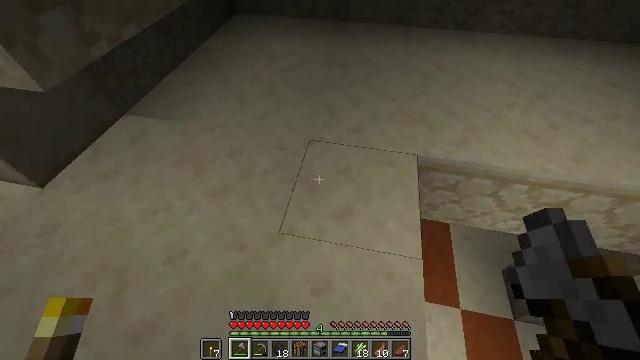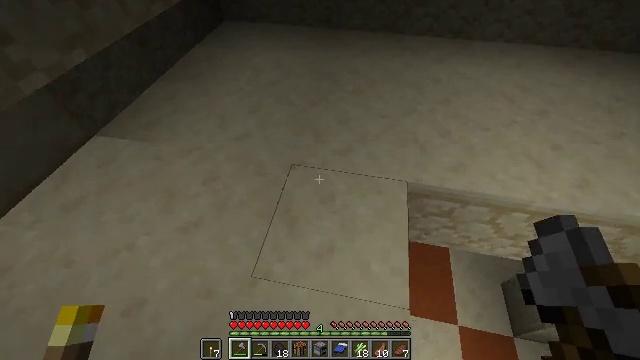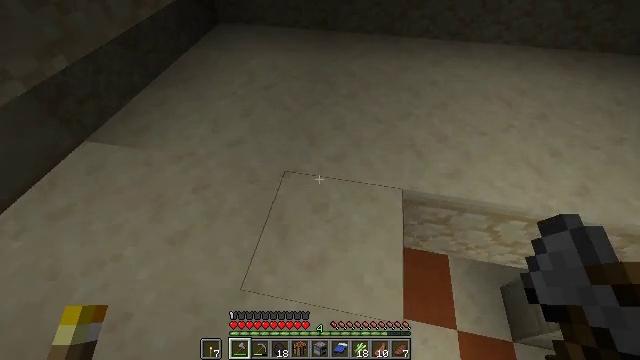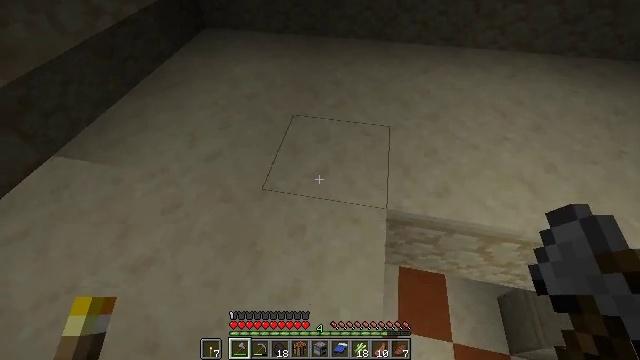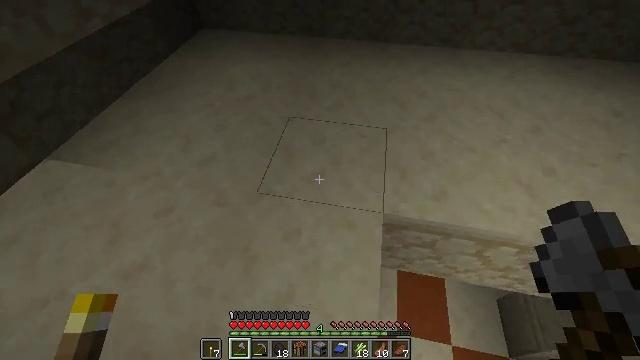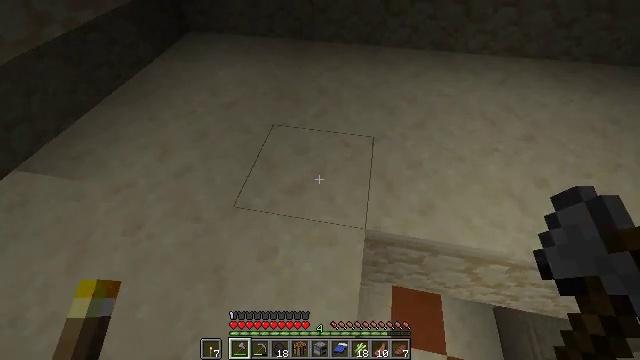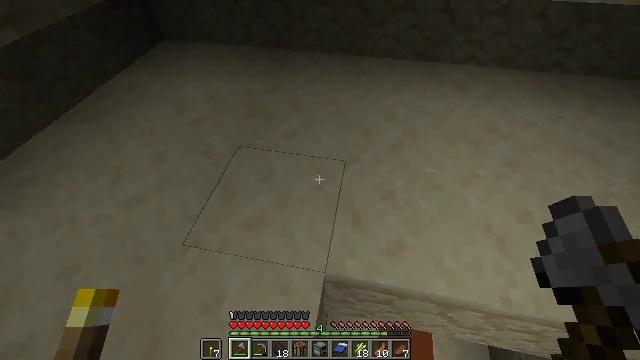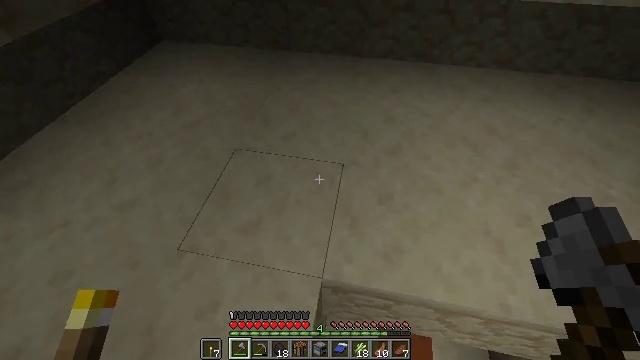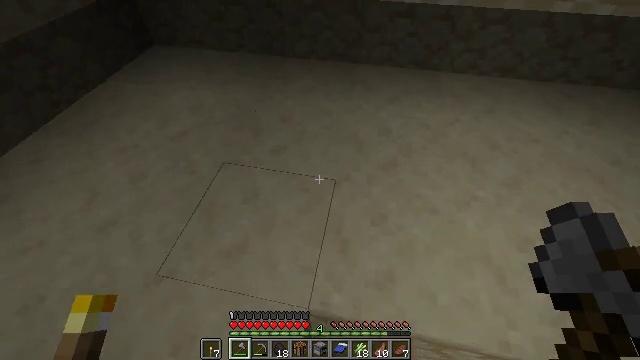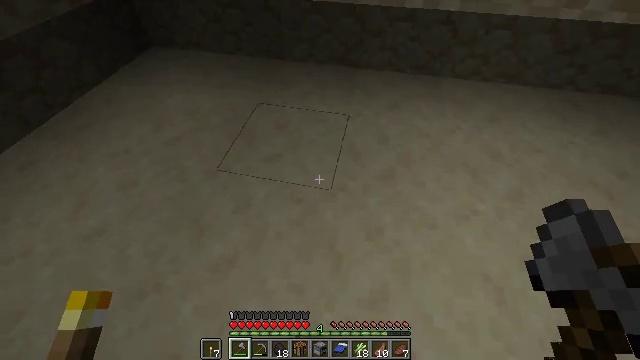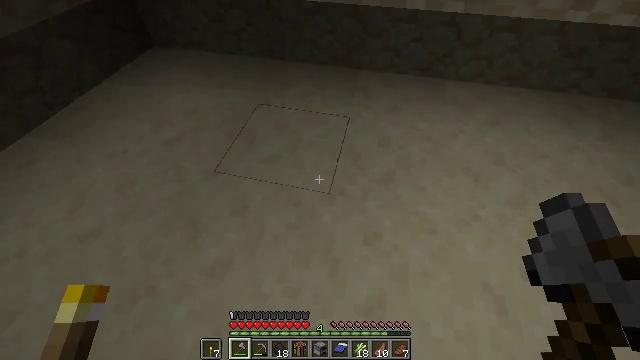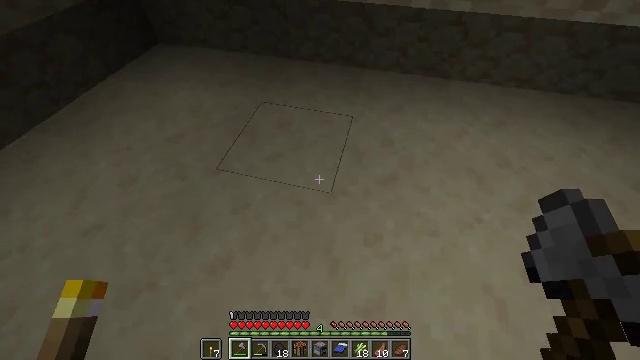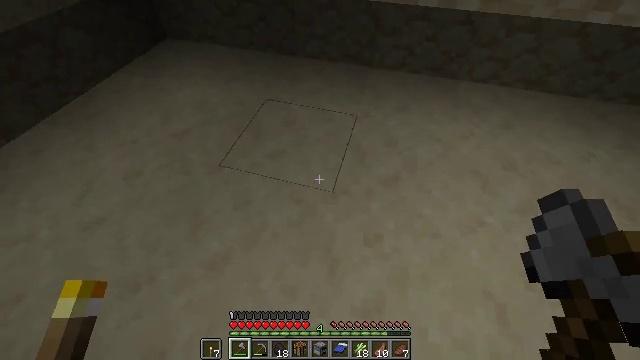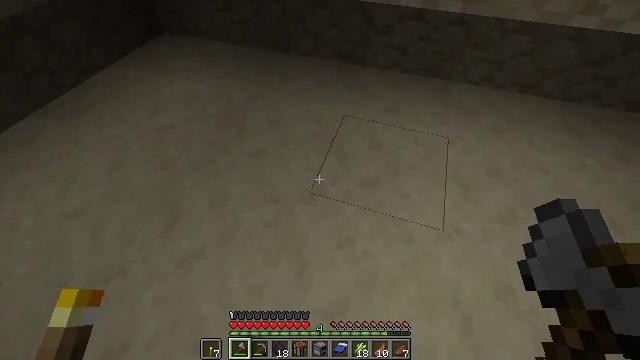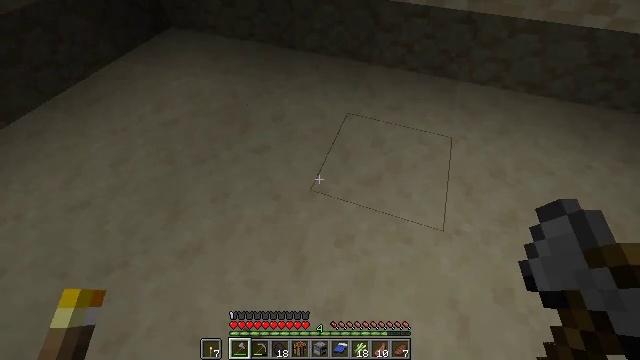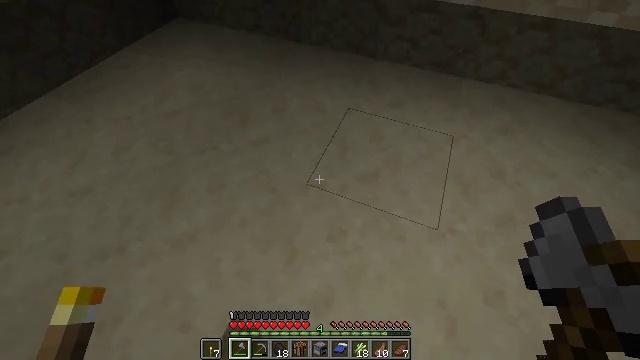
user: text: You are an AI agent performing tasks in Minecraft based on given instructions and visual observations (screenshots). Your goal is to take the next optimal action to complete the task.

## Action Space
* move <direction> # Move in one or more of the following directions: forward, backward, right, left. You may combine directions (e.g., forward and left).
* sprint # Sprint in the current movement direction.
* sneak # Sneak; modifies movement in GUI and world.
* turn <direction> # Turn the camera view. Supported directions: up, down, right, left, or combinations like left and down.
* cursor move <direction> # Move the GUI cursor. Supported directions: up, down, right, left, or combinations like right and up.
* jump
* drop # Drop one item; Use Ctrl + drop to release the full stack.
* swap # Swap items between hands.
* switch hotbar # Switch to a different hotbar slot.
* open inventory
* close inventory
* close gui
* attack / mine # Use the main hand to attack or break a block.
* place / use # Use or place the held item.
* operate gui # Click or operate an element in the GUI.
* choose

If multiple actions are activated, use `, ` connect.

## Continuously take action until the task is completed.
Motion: motion action
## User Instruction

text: Gather blue terracotta by attacking it.
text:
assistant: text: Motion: move forward and move right
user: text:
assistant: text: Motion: move forward and move right
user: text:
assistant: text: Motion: move forward and move right
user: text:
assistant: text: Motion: move forward and move right
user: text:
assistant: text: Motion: move forward and move right
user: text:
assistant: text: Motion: move forward and move right
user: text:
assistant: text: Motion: move forward
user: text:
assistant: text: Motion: no_op
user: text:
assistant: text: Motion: no_op
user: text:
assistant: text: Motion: no_op
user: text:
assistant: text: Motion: turn left
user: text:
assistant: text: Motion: move right, turn left
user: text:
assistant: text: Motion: move right, turn left
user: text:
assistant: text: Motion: turn left
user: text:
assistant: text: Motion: turn left and down
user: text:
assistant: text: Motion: turn left
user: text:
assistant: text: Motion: move back
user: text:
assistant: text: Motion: move back
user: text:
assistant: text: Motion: move back
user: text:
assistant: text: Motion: move back
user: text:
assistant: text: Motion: move back
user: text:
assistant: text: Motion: no_op
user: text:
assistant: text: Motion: no_op
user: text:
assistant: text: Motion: no_op
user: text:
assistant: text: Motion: turn left
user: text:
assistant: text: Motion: move right, turn left
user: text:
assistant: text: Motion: move right, turn left
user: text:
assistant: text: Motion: move right, turn left
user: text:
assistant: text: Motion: move right, turn left
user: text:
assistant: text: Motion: move right, turn left